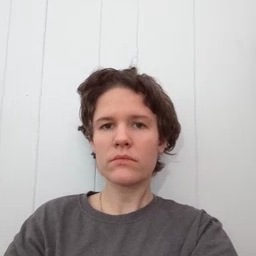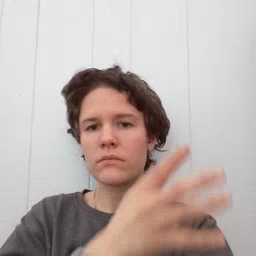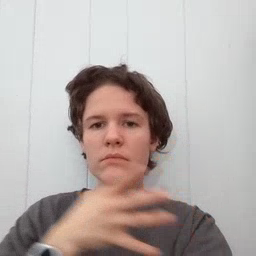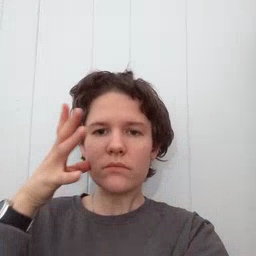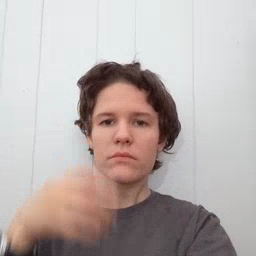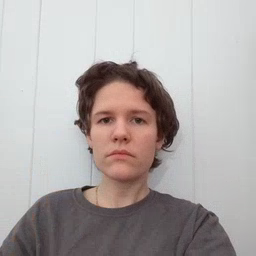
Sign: farm